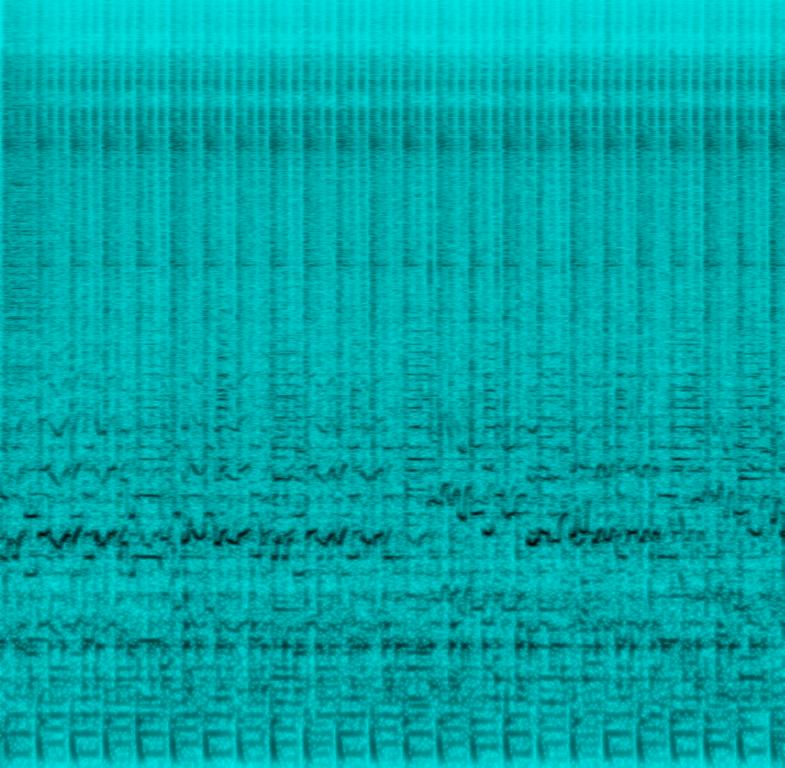
This folk song features the main melody played on the clarinet. This is accompanied by percussion played by hand. The tambourine is playing on every count. The bass plays with a groovy feel. The bass plays notes continuously at every count. The mood of this song is upbeat and happy. There are no voices in this song. This song can be played at a celebration party.